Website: home-depot
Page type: review-order
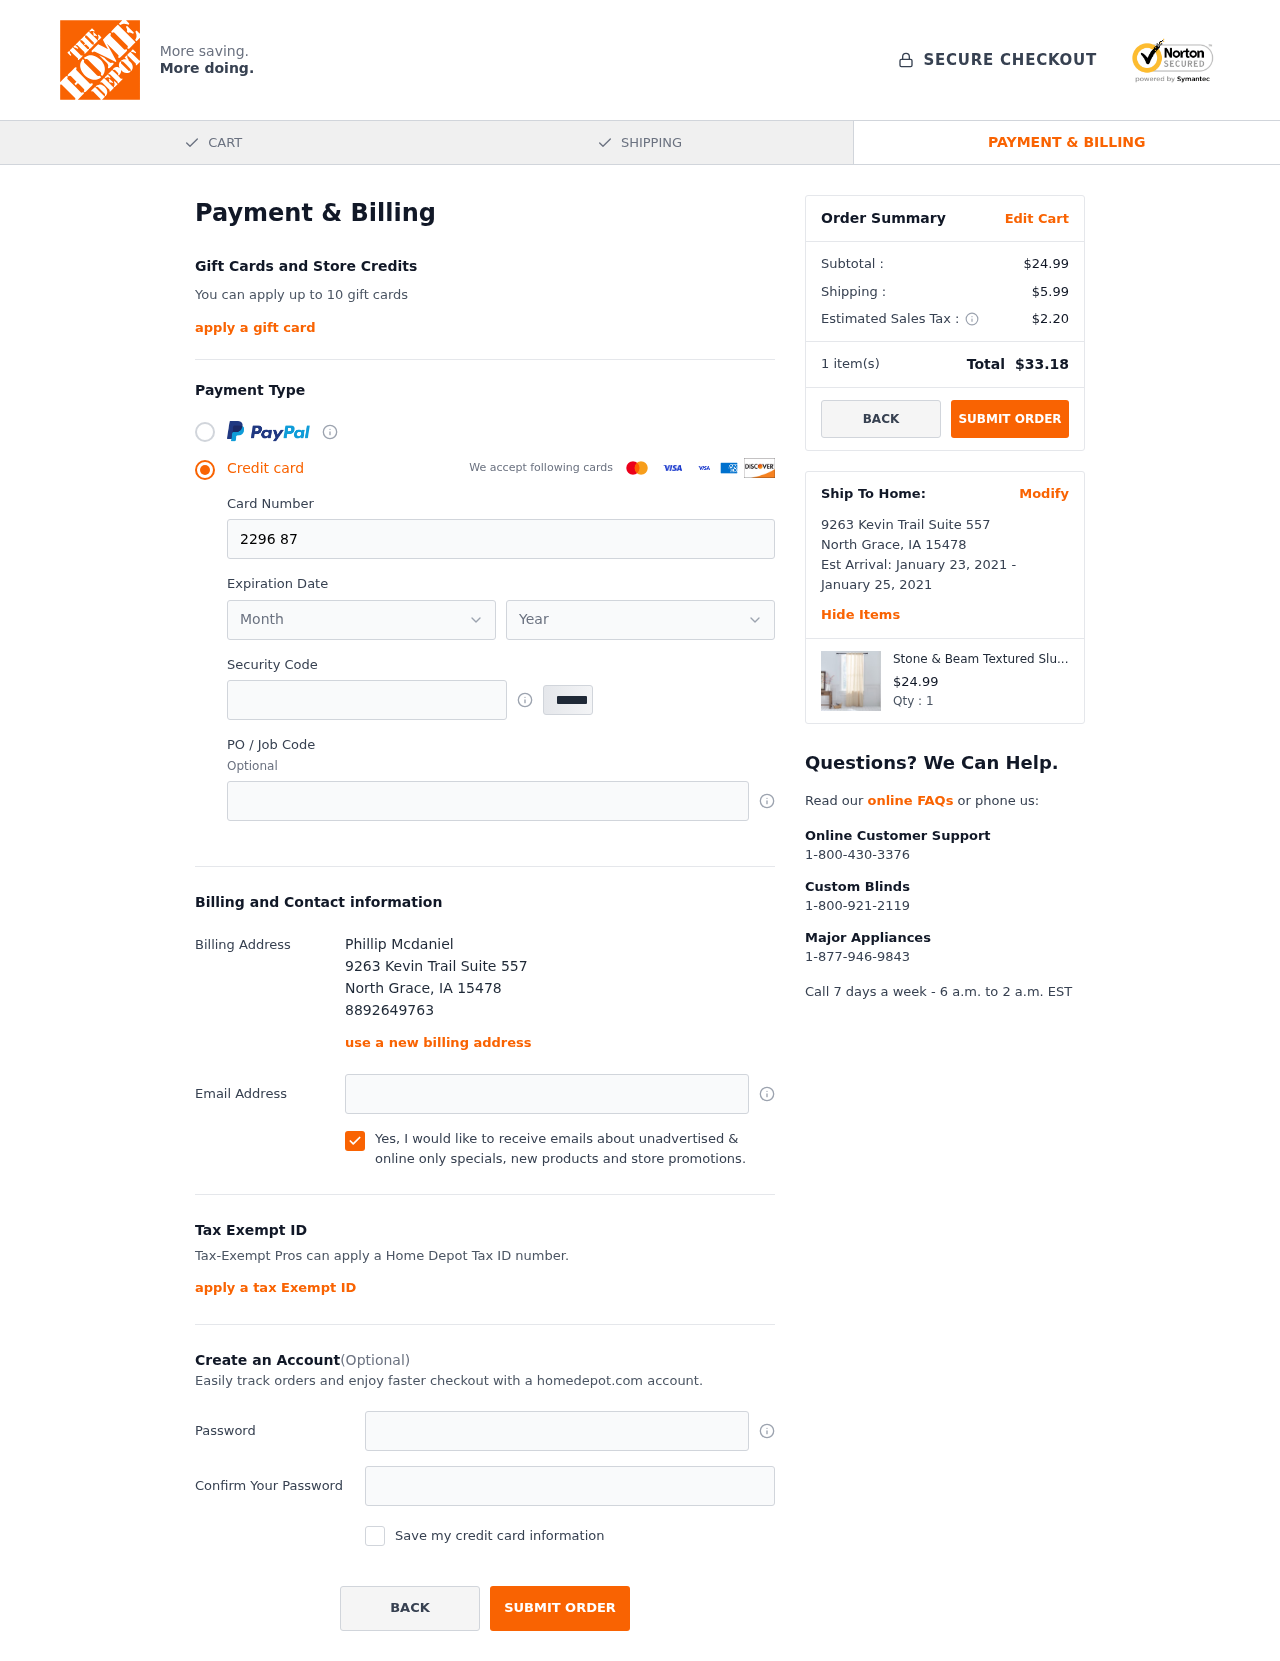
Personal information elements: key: PII_CARD_EXPIRY_MONTH
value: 12
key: PII_CARD_EXPIRY_YEAR
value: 30
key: PII_CITY
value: North Grace
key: PII_FULLNAME
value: Phillip Mcdaniel
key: PII_PHONE
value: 8892649763
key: PII_POSTCODE
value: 15478
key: PII_STATE_ABBR
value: IA
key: PII_STREET
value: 9263 Kevin Trail Suite 557
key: PII_CARD_NUMBER
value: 2296 8787 9994 1446
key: PII_CARD_CVV
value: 483
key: PII_EMAIL
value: phillip.mcdaniel@yahoo.com
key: PII_STREET2
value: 9263 Kevin Trail Suite 557
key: PII_POSTCODE2
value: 15478
Product elements: key: PRODUCT1_NAME
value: Stone & Beam Textured Slub Cotton Curtain Panel
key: PRODUCT1_PRICE
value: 24.99
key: PRODUCT1_QUANTITY
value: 1
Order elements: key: ORDER_SUBTOTAL
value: $24.99
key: ORDER_SHIPPING_COST
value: $5.99
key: ORDER_TAX
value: $2.20
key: ORDER_NUM_ITEMS
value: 1
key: ORDER_TOTAL
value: $33.18
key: ORDER_SHIPPING_DATE
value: January 23, 2021
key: ORDER_DELIVERY_DATE
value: January 25, 2021